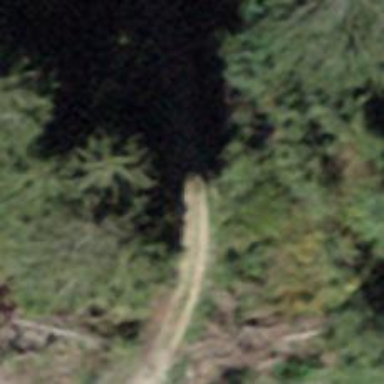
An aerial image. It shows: Track road with grade4 tracktype.